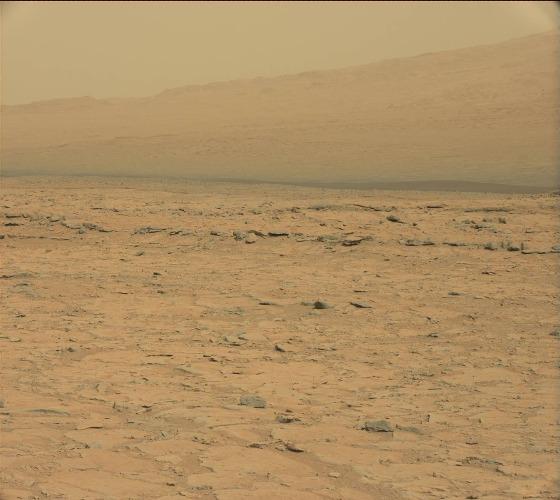
Terrain classes present: Bedrock, Gravel / Sand / Soil, Rock, Sky / Distant Mountains